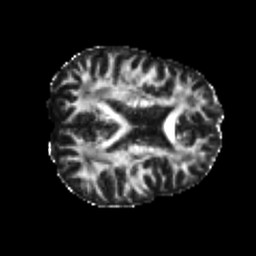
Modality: FA
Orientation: axial
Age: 25
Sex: male
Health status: healthy
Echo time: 0.074 s